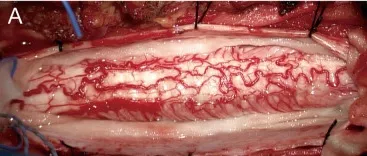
The surgical procedure for spinal cord surgery, which involves exposure.
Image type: medical_photograph (other_medical_photograph)